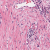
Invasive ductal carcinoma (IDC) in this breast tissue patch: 0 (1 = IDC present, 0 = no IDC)